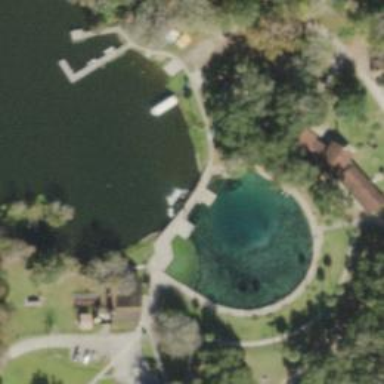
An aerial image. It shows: Scenic view of DeLeon Spring water.